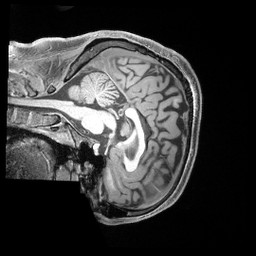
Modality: T1w
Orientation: sagittal
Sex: male
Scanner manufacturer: siemens
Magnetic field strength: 3 T
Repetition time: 2.4 s
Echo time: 0.00222 s